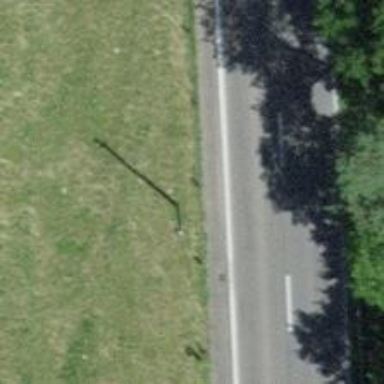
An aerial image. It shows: Power pole.